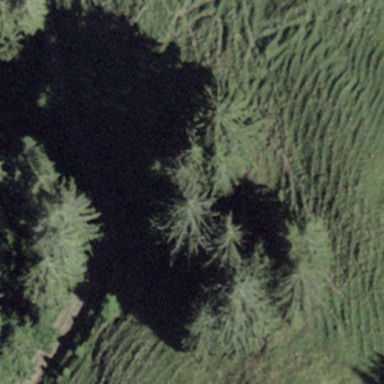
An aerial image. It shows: Forest area.